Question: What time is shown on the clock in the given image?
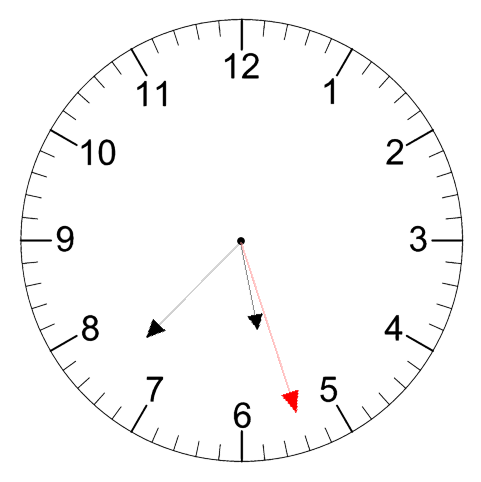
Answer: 05:37:27